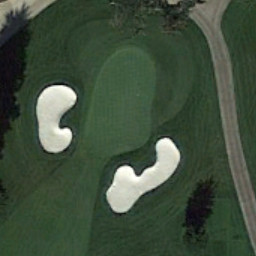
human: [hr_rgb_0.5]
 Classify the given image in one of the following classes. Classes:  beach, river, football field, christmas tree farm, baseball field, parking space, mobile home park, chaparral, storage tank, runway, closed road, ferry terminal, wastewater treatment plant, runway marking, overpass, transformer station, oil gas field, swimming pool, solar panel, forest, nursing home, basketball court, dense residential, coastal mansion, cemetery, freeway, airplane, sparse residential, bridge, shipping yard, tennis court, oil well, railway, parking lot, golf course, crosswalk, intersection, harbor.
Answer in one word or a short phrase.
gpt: golf course